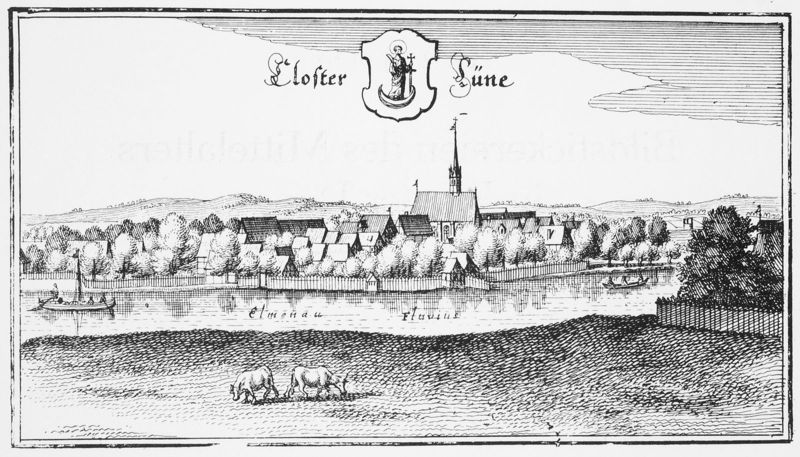
Titel: Kloster Lüne (in der Beschreibung der Herzogtümer Braunschweig und Lüneburg)
Künstler: Matthäus d.Ä. Merian
Schlagwörter: baum, himmel, wasser, bäume, fluss, kirchturm, landschaft, stadt, ufer, holz, skizze, zeichnung, dach, gras, haus, tiere, wiese, zaun, feld, häuser, hügel, kühe, weide, kirche, wiesen, boot, boote, kahn, turm, holzschnitt, schiff, schrift, ort, berge, dorf, dächer, mauer, grafik, kuh, rind, steg, stadtansicht, rinder, kloster, kreuz, druck, stich, schwarzweiß, wappen, stadtmauer, heiliger, heilig, latein, böume, lüneburg, büne, lüne, elmenau, ilmenau, hellster lüne, kloster lüne